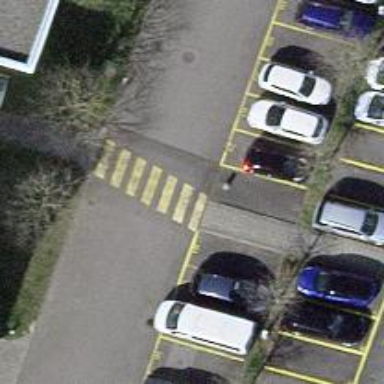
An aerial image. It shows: Uncontrolled road crossing.